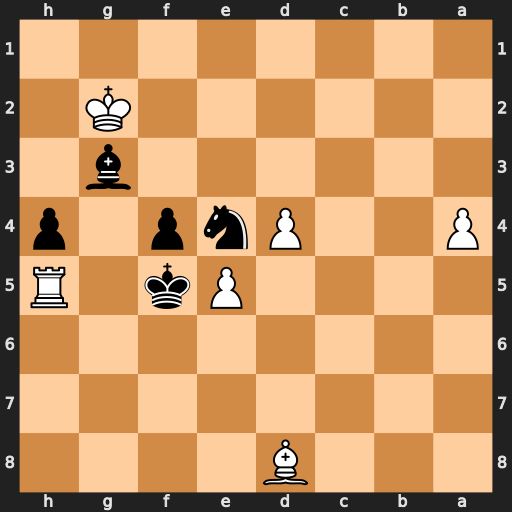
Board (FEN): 3B4/8/8/4Pk1R/P2Pnp1p/6b1/6K1/8
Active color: b
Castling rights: -
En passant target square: -
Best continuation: Kg4 Rxh4+ Bxh4 Bxh4 f3+ Kh2 Kxh4